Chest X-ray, PA view. Patient: 51 years old, sex F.
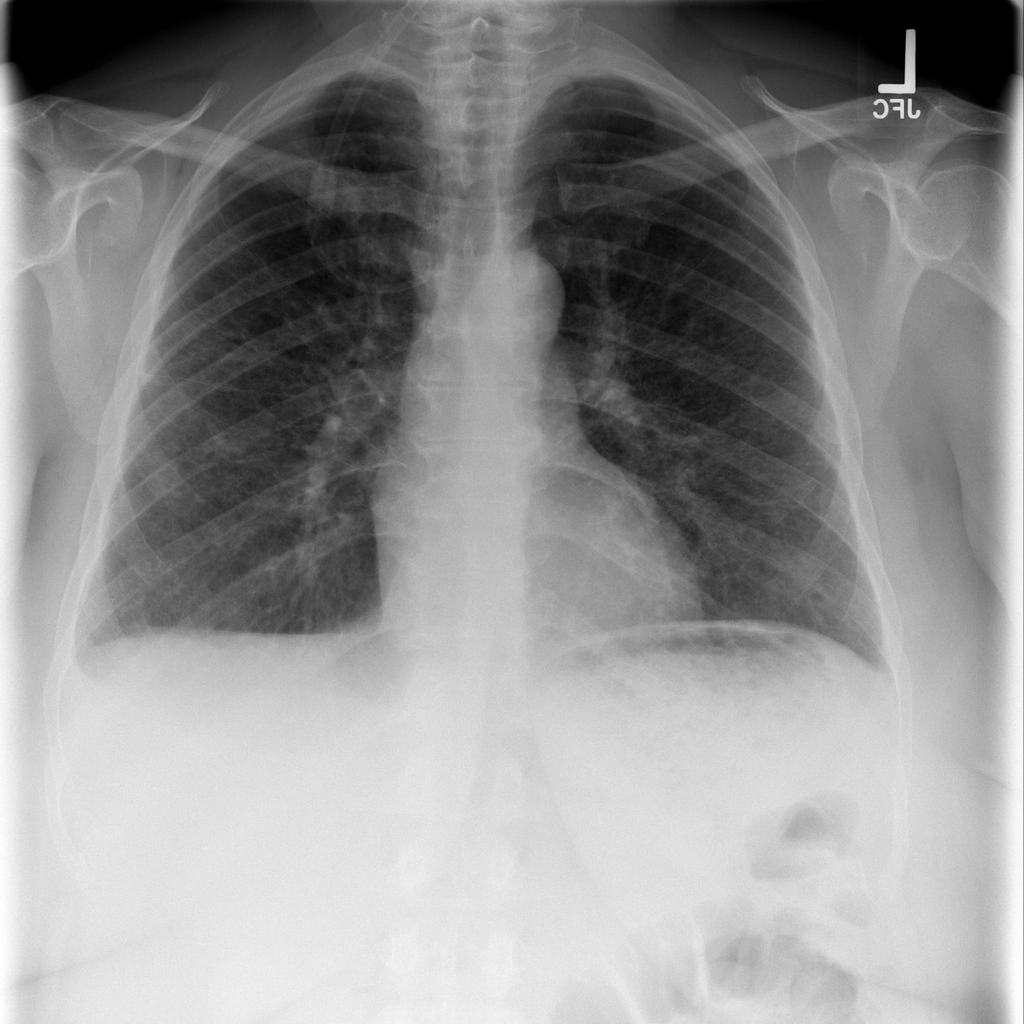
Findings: Pleural_Thickening, Pneumothorax